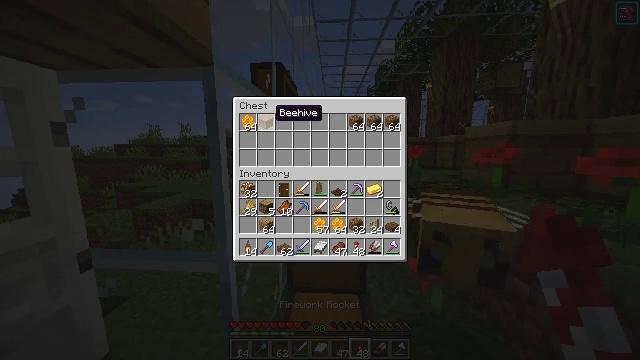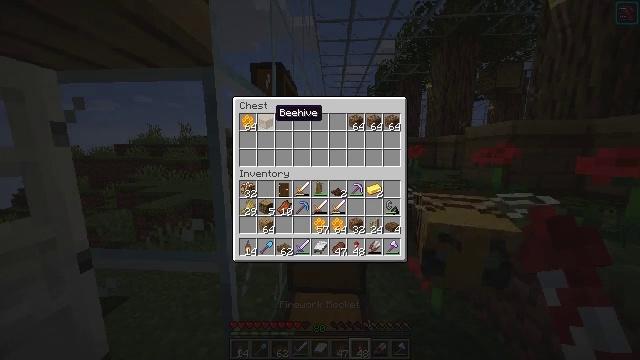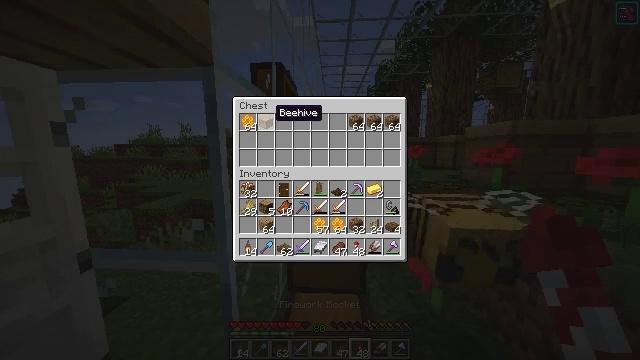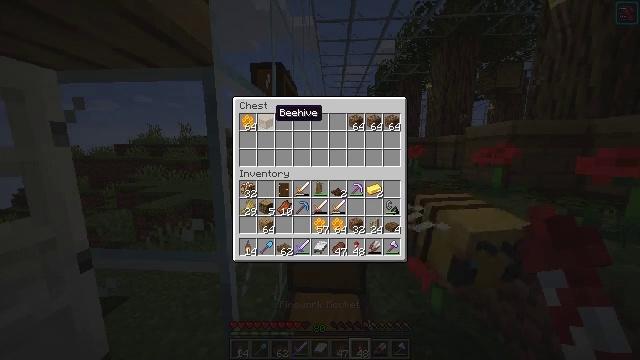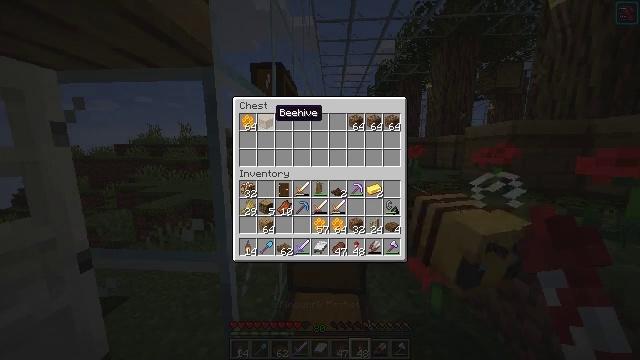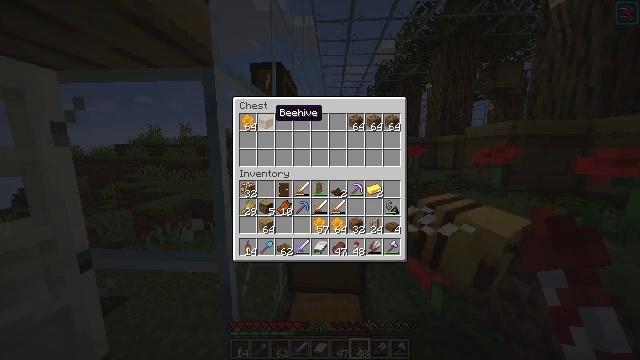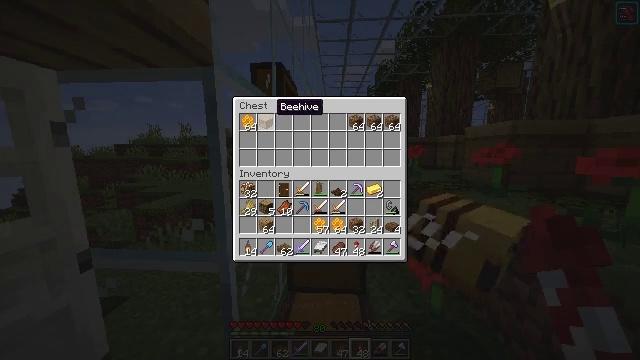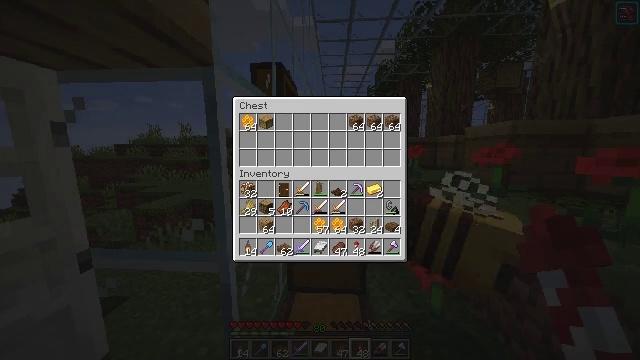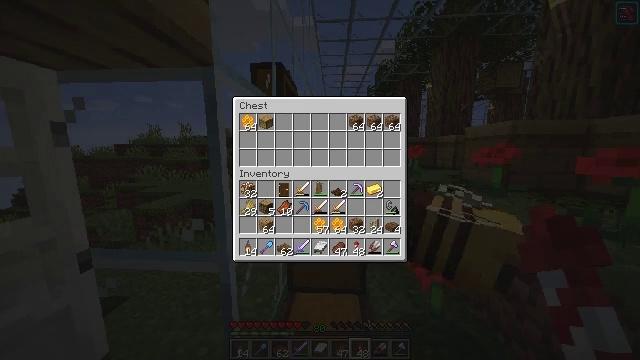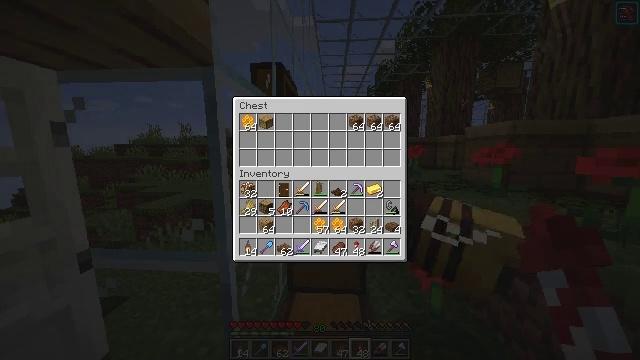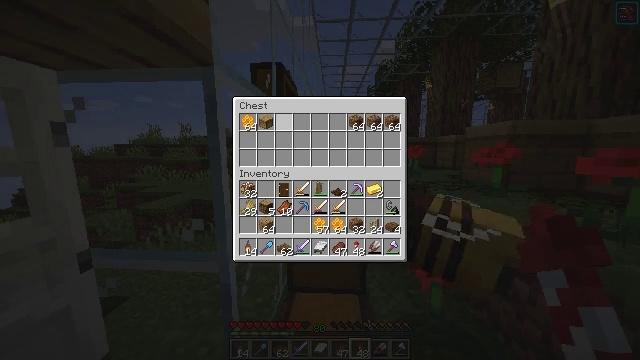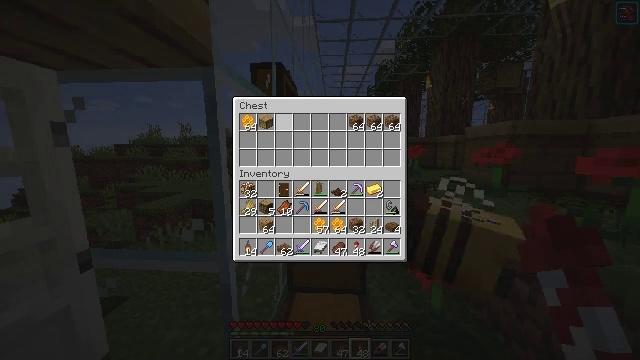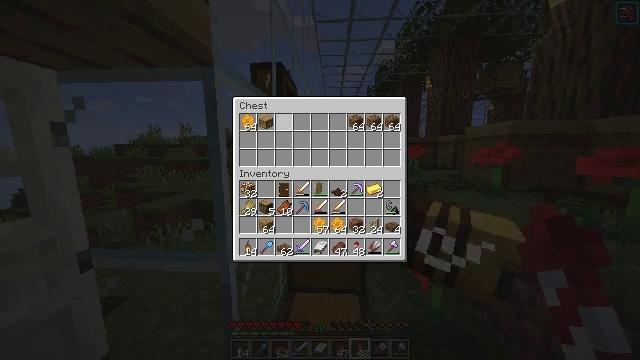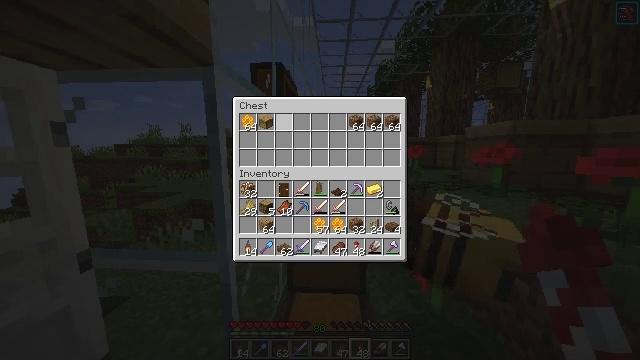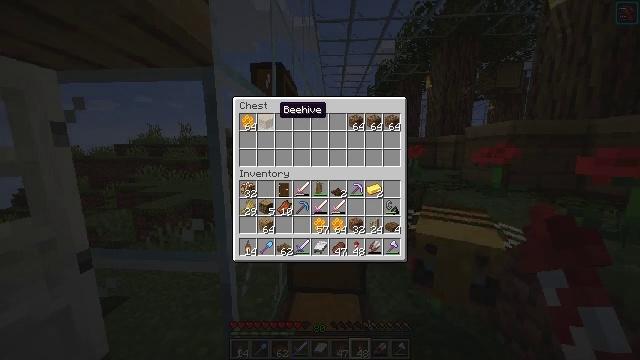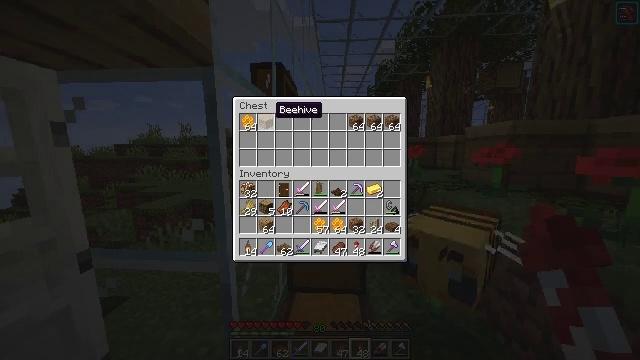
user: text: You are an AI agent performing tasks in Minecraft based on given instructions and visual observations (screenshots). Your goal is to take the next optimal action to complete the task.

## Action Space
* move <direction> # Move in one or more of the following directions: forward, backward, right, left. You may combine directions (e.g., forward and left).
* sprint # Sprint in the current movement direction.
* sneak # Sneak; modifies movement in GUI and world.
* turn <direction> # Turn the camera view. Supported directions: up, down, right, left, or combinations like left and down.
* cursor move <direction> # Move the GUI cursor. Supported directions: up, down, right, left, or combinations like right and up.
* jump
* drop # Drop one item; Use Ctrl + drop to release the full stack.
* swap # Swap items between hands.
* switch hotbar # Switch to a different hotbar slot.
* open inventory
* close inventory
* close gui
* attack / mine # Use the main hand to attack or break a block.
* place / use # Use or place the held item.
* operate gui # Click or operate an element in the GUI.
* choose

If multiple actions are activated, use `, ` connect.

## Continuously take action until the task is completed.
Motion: motion action
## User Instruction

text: Use three honeycombs and six planks to craft a beehive.
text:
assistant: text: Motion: sneak, operate gui
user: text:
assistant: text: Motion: sneak, operate gui
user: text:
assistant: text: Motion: sneak, operate gui
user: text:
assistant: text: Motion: sneak, operate gui
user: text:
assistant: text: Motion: sneak, operate gui
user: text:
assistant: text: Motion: sneak, operate gui
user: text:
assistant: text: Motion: sneak, cursor move left and up, operate gui
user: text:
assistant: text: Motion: sneak, operate gui
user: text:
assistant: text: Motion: sneak, cursor move right, operate gui
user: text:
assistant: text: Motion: sneak, cursor move down, operate gui
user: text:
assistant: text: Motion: sneak, operate gui
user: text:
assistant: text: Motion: sneak, operate gui
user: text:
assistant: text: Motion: sneak, operate gui
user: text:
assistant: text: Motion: sneak, operate gui
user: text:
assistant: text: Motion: sneak, operate gui
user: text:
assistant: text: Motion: sneak, operate gui
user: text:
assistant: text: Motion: sneak, operate gui
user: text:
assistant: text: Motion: sneak, operate gui
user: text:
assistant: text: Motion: sneak, operate gui
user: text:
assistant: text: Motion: sneak, operate gui
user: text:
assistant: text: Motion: sneak, operate gui
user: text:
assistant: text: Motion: sneak, operate gui
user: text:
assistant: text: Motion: sneak, operate gui
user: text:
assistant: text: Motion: sneak, operate gui
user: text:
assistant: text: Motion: sneak, operate gui
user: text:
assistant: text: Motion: sneak, operate gui
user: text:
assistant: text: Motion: sneak, operate gui
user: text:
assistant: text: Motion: sneak, operate gui
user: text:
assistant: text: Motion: sneak, operate gui
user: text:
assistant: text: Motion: sneak, operate gui